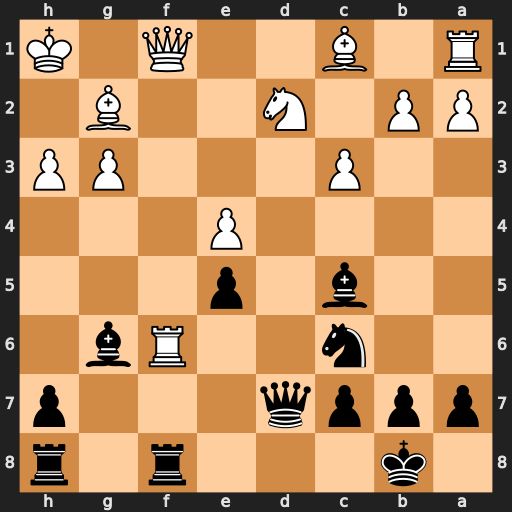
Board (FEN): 1k3r1r/pppq3p/2n2Rb1/2b1p3/4P3/2P3PP/PP1N2B1/R1B2Q1K
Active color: b
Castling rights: -
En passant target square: -
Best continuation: Rxf6 Qxf6 Rf8